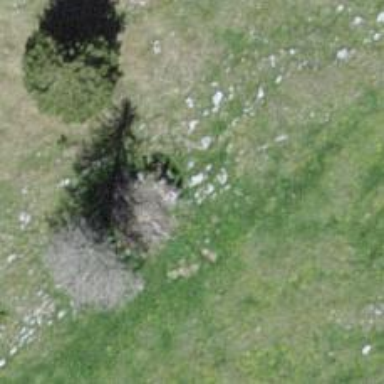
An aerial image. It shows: Needle-leaved tree in natural setting.